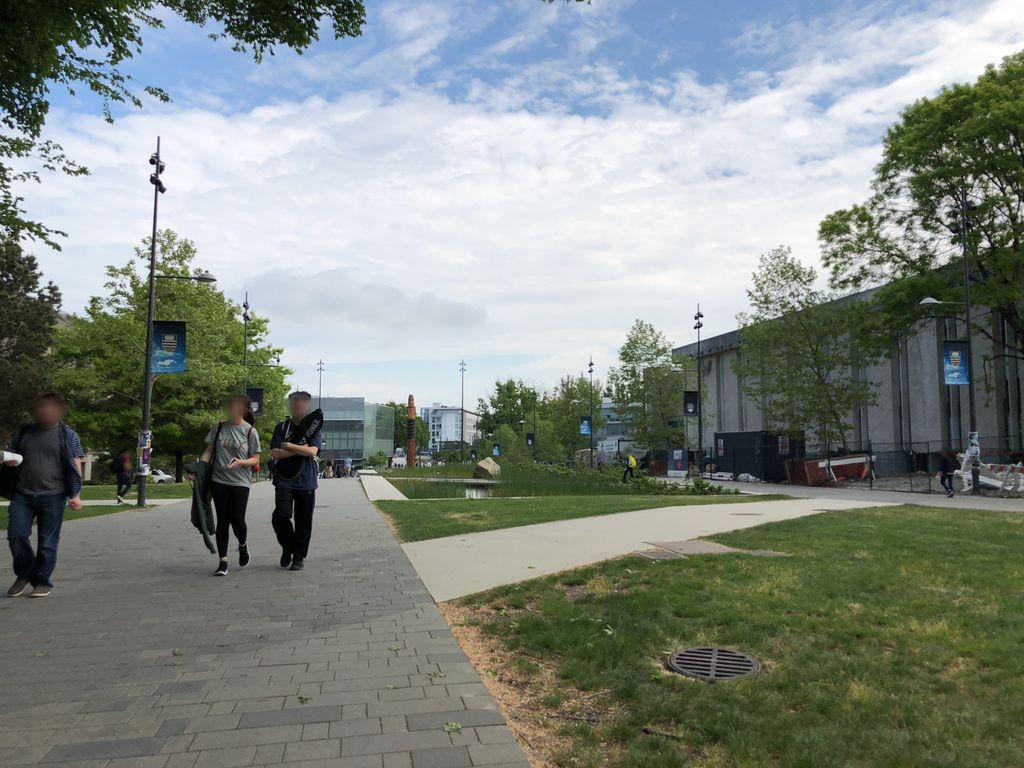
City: vancouver